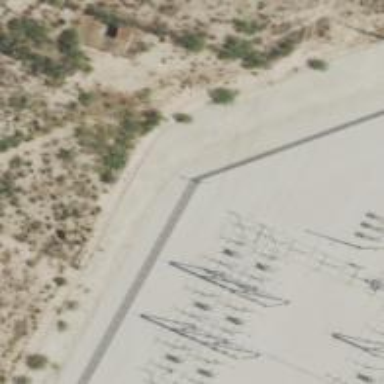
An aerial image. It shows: Switch for power supply.